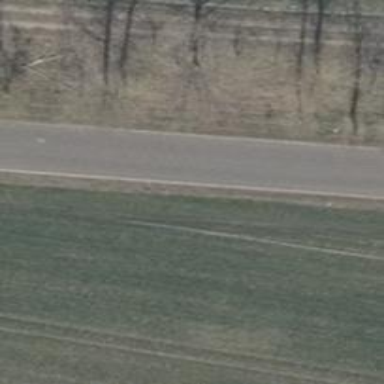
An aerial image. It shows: Unclassified road with asphalt surface.